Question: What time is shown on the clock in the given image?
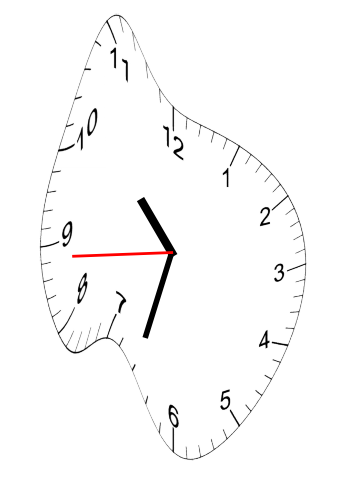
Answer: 10:32:44